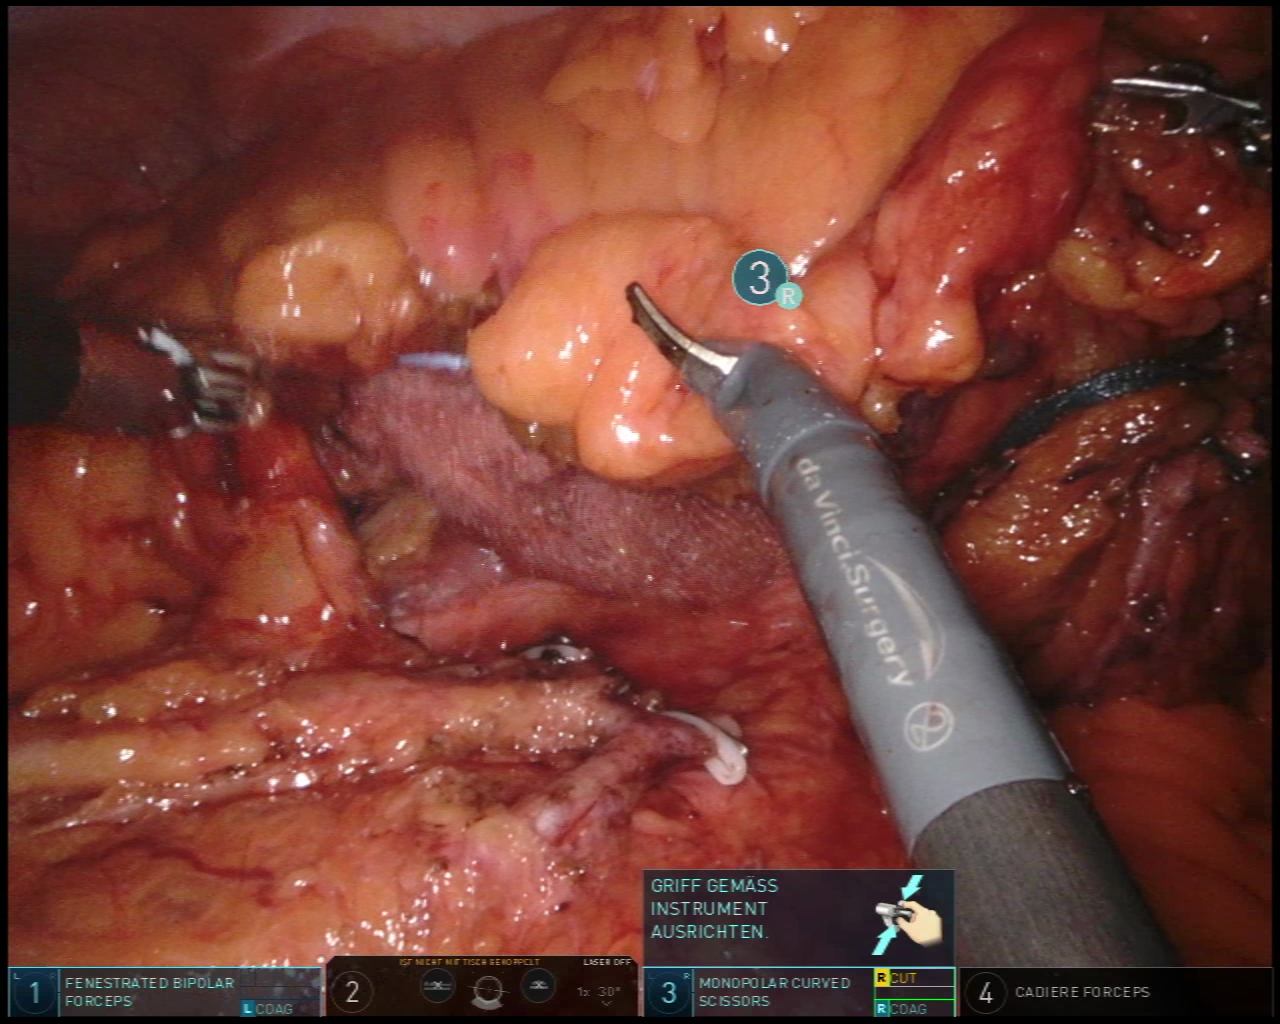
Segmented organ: ureter
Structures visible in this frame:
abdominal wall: no
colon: no
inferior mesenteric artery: no
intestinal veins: no
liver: no
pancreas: no
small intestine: yes
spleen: no
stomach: no
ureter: yes
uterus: no
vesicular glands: no